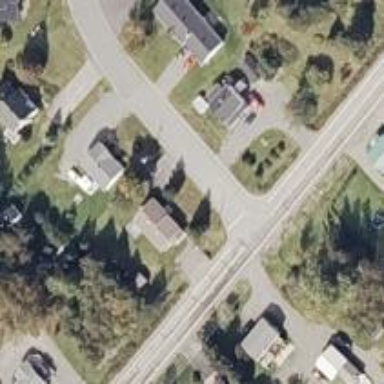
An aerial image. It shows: Road with stop sign.